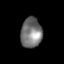
Tissue: lung
Cell type: Epithelial cells
Senescence score: 0.09578
Nuclear area (px): 625
Mean DAPI intensity: 118.666